Question: Given a description of the three-view drawing of a solid figure, find the maximum number of small cubes that the solid figure can be composed of when the three-view constraints are met.
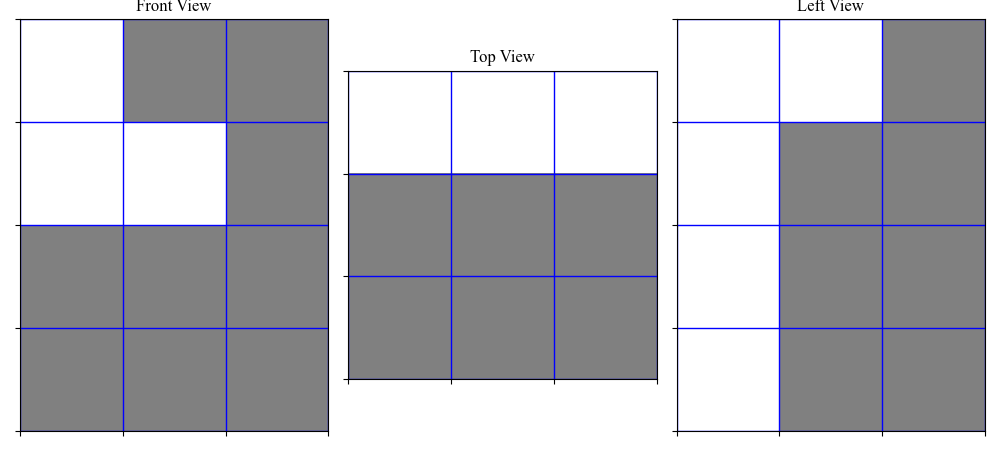
Answer: 16